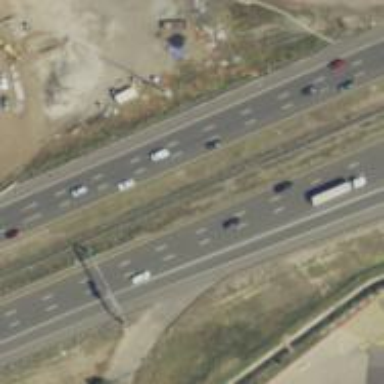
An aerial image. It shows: Motorway junction.